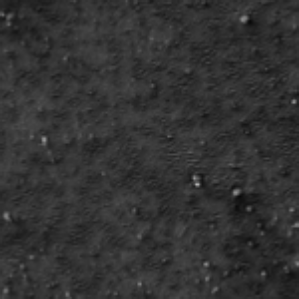
Label: frost